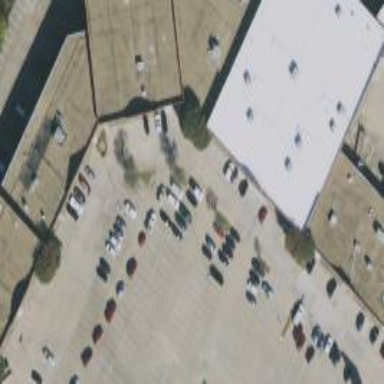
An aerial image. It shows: Commercial building.